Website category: book
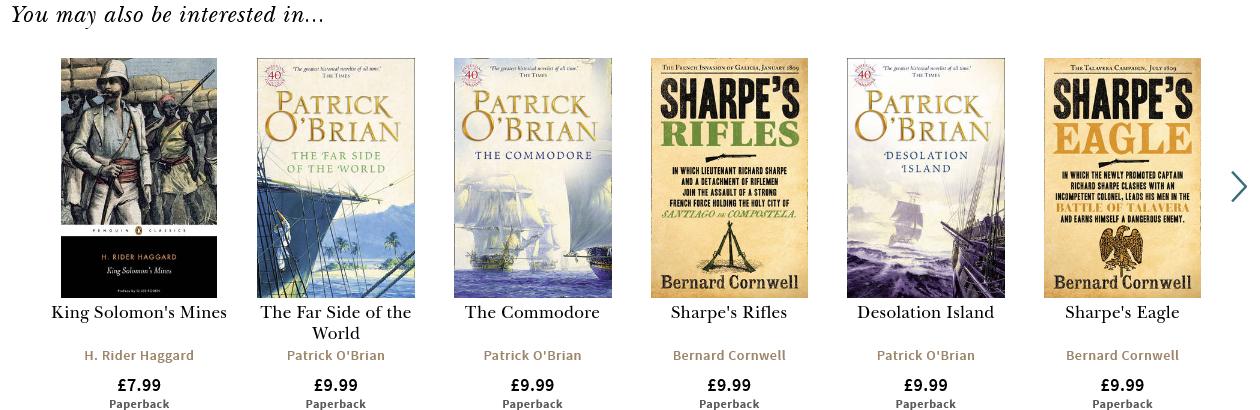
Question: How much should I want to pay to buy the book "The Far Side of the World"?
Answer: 9.99

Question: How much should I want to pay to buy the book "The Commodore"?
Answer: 9.99

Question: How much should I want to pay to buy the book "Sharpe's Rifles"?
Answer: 9.99

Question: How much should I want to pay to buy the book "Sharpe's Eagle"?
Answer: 9.99

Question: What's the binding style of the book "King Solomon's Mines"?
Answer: Paperback

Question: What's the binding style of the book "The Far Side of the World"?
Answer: Paperback

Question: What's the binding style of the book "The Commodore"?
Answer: Paperback

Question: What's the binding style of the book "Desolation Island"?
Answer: Paperback

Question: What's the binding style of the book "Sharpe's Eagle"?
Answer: Paperback

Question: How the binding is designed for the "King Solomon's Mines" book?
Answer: Paperback

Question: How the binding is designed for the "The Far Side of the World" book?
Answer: Paperback

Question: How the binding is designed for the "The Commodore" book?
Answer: Paperback

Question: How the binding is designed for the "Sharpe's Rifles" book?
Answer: Paperback

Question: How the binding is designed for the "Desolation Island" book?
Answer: Paperback

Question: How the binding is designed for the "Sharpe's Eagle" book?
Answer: Paperback

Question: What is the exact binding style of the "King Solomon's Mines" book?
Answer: Paperback

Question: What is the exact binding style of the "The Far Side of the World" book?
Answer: Paperback

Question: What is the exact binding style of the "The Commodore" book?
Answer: Paperback

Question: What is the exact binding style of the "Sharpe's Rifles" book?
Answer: Paperback

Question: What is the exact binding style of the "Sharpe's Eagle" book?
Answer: Paperback

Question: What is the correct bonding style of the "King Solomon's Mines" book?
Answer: Paperback

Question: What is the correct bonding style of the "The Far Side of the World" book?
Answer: Paperback

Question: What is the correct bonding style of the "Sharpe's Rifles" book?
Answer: Paperback

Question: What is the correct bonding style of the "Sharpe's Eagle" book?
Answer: Paperback

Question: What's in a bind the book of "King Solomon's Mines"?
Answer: Paperback

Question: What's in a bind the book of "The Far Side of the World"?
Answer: Paperback

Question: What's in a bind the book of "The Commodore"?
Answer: Paperback

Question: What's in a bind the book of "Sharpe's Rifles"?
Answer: Paperback

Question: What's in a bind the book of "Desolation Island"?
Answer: Paperback

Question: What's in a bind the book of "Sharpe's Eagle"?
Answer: Paperback

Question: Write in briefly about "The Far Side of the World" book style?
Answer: Paperback

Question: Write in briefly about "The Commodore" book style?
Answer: Paperback

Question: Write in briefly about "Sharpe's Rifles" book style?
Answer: Paperback

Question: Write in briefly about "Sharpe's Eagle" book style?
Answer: Paperback

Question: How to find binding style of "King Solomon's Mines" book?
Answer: Paperback

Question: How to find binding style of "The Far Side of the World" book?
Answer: Paperback

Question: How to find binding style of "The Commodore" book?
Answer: Paperback

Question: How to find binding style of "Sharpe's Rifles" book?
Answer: Paperback

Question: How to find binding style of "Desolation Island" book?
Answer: Paperback

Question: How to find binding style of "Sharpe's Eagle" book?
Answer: Paperback